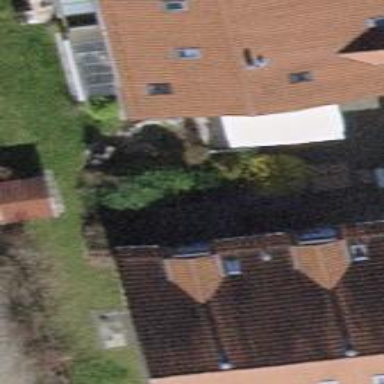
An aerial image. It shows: Terrace building.